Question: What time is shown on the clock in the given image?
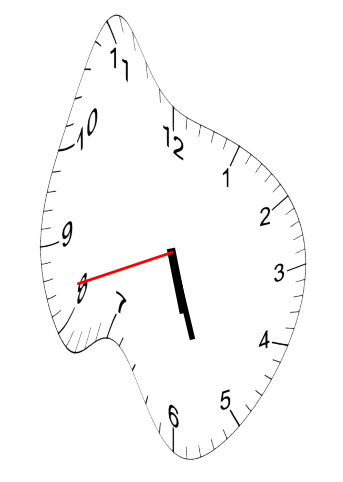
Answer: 05:26:42